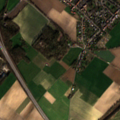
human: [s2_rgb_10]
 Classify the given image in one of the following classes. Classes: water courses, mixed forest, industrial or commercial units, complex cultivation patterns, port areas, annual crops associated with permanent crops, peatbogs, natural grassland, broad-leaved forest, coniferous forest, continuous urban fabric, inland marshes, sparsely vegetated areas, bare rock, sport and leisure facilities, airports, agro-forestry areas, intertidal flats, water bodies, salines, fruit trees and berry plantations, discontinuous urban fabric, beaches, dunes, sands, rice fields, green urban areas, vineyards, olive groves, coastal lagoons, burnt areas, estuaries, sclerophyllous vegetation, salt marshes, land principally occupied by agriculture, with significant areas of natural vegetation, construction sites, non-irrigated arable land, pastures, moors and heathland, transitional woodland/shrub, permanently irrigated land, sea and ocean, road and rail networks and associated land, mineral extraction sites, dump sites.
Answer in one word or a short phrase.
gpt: discontinuous urban fabric, road and rail networks and associated land, non-irrigated arable land, pastures